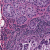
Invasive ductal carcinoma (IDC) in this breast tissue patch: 0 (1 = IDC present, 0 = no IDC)